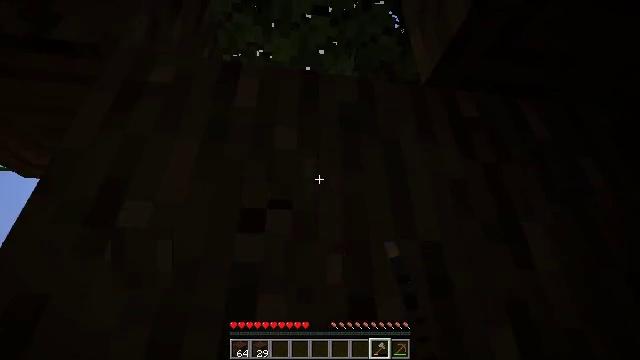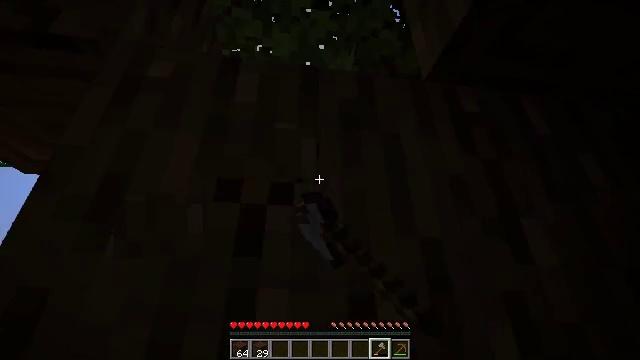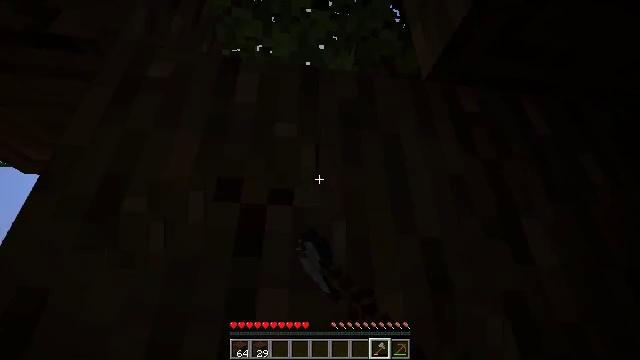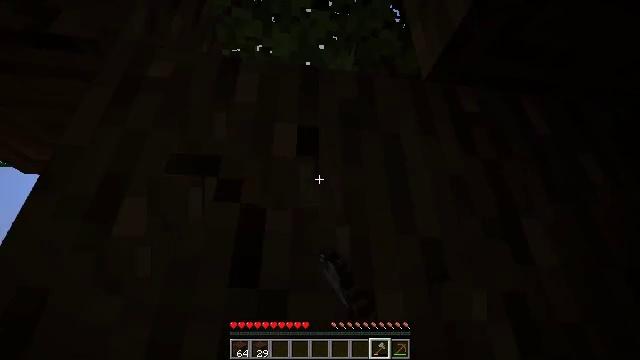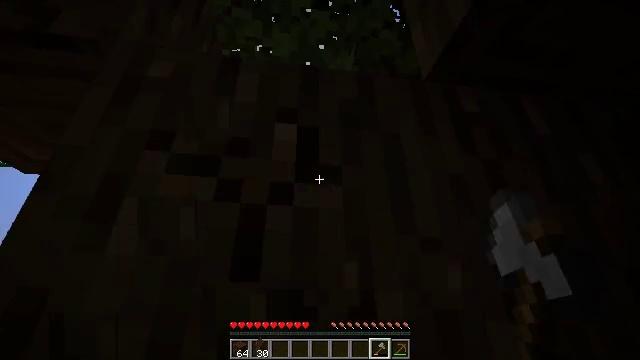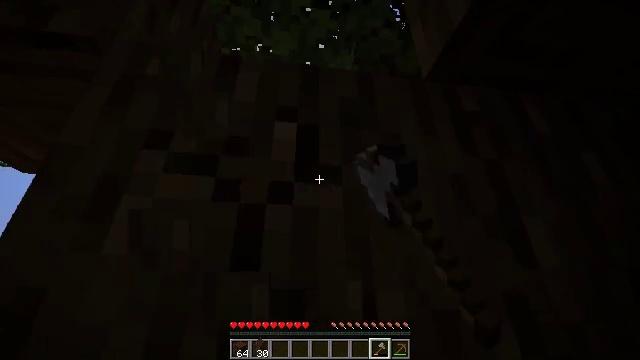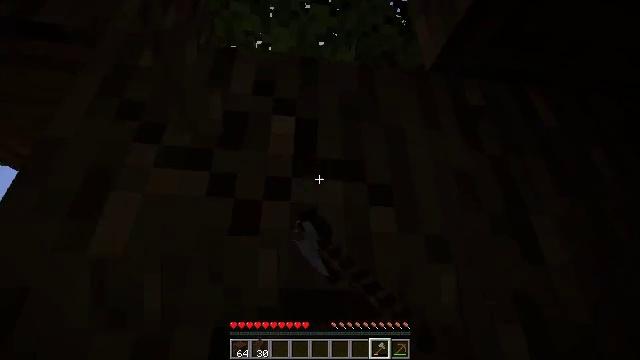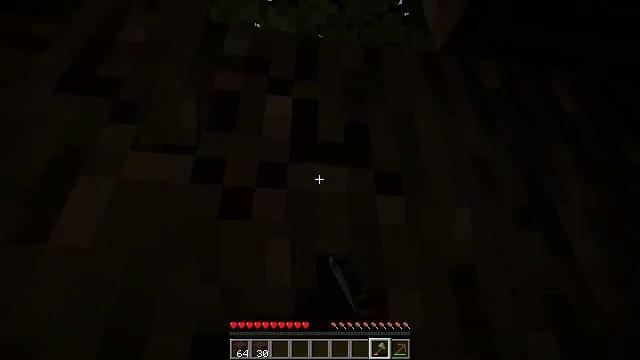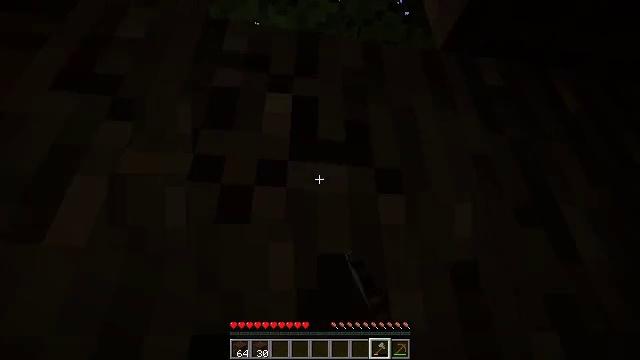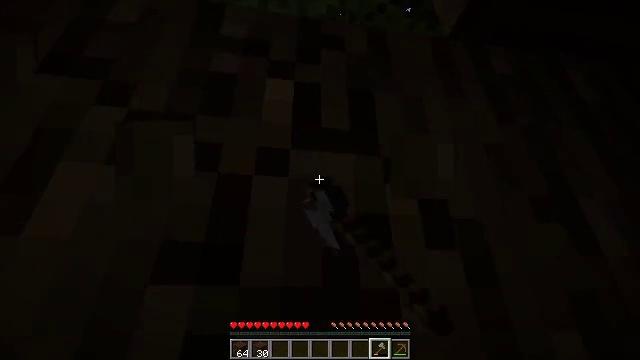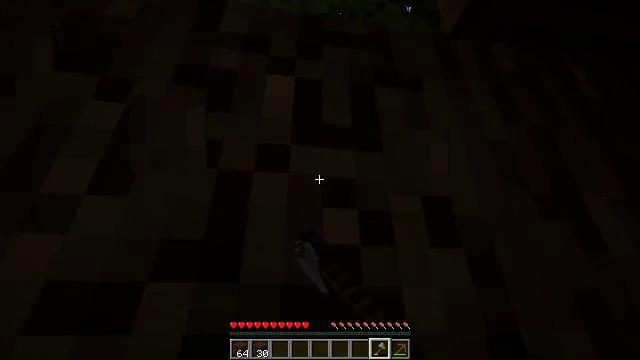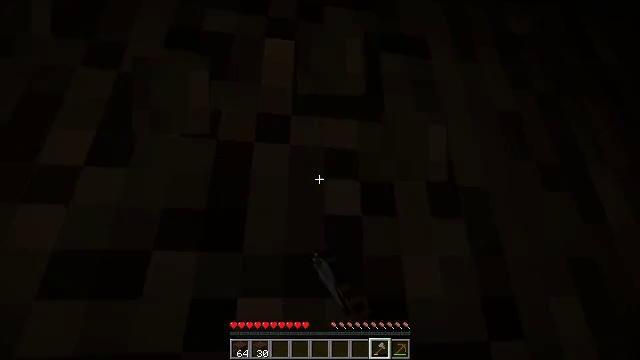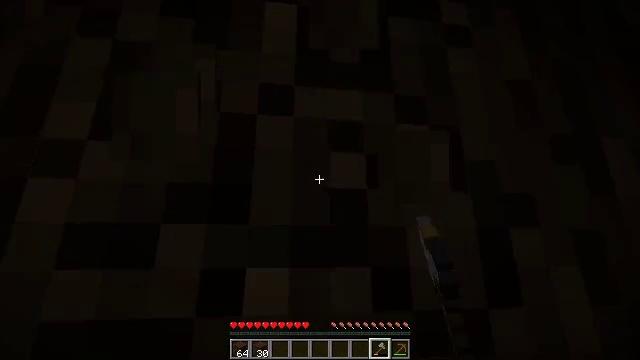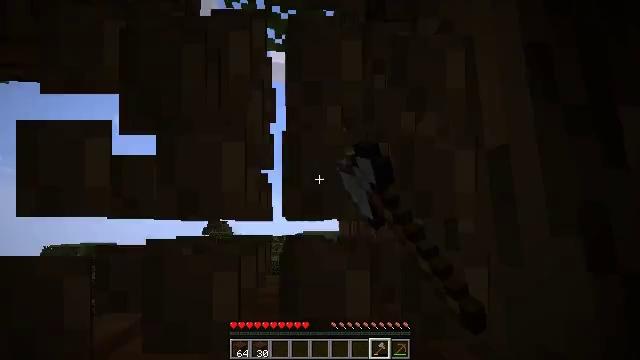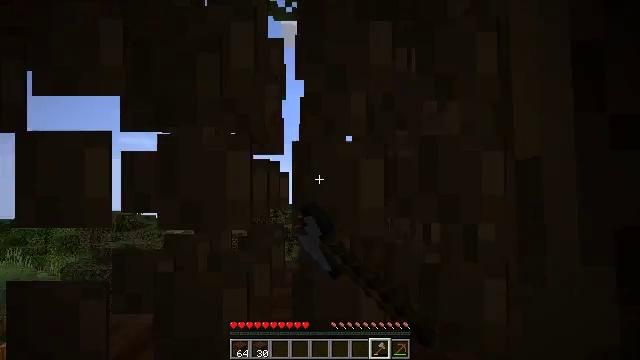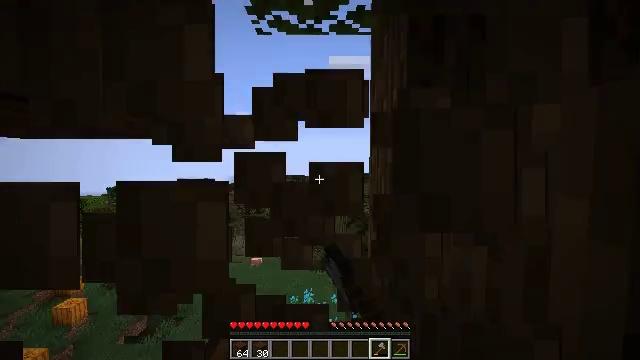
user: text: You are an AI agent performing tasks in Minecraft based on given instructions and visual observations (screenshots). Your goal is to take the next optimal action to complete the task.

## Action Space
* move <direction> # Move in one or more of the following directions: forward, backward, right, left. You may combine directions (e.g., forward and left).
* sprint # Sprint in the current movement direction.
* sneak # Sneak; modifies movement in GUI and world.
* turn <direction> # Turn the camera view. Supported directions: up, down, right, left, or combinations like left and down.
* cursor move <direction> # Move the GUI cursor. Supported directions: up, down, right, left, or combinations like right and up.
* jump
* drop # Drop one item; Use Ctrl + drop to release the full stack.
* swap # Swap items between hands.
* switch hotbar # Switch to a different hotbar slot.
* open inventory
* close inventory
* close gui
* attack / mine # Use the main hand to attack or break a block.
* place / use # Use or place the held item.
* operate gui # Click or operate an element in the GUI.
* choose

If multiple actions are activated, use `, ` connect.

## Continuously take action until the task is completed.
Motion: motion action
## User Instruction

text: Break the dark oak log in the forest.
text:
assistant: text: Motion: sneak, attack / mine
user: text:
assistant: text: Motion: sneak, attack / mine
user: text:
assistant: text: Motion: sneak, attack / mine
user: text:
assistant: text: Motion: sneak, attack / mine
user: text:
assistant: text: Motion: move forward, sneak, attack / mine
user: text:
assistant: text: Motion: move forward, sneak, attack / mine
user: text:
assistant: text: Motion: move forward, sneak, attack / mine
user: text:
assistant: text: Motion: sneak, attack / mine
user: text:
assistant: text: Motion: sneak, attack / mine
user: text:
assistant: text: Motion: sneak, attack / mine
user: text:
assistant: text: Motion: sneak, turn down, attack / mine
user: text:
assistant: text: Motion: sneak, turn down, attack / mine
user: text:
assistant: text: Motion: sneak, turn left and down, attack / mine
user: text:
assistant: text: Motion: move forward, sneak, turn left and down, attack / mine, jump
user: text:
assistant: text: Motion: move forward, sneak, turn left and down, attack / mine, jump
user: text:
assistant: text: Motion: move forward, sneak, turn left and down, attack / mine, jump
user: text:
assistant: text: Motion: move forward, sneak, turn left and down, attack / mine, jump
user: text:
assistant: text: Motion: move forward, sneak, turn left, attack / mine, jump
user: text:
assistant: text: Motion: move forward, sneak, turn left and up, attack / mine
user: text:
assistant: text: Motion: move forward, sneak, turn left and up, attack / mine
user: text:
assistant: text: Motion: sneak, attack / mine
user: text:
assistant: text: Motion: sneak, attack / mine
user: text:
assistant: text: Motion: sneak, attack / mine
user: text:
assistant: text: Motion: sneak, attack / mine
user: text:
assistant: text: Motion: move forward, sneak, attack / mine
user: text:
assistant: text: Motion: move forward, sneak, turn right and up, attack / mine
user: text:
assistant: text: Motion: move forward, sneak, attack / mine
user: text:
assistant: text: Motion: move forward, sneak, attack / mine
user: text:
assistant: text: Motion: move forward, sneak, attack / mine
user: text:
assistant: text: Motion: move forward and move right, sneak, attack / mine